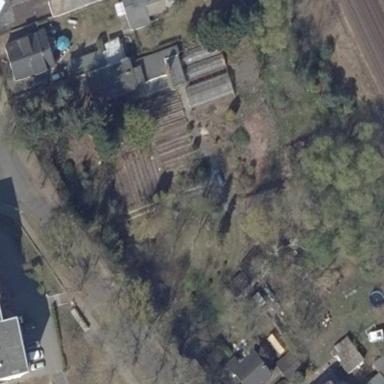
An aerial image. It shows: Plant nursery.